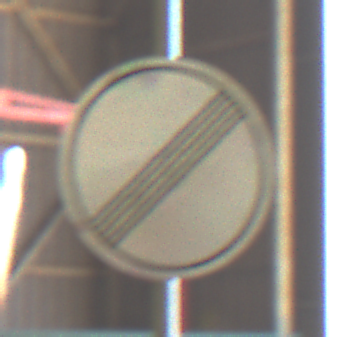
Verkehrszeichen: EndeSaemtlicherBegrenzungen
Umgebung: Indoor, Urban
Tageszeit: Midday
Wetter: NotSpecified
Licht: Natural
Jahreszeit: NotSpecified
Kontrast: MediumContrast